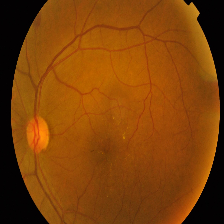
Diabetic retinopathy grade: Proliferative DR